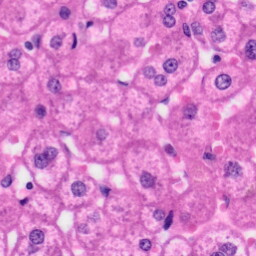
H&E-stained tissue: Liver